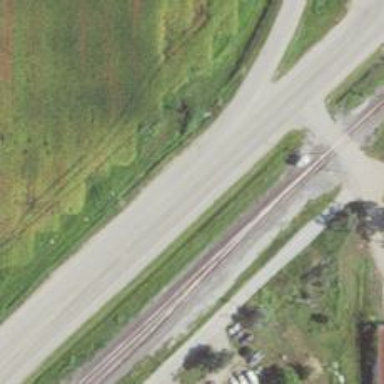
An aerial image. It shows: Secondary link road.